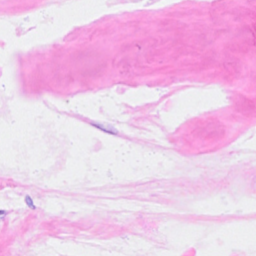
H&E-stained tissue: Breast